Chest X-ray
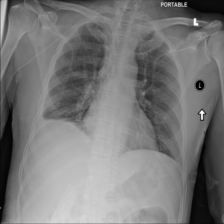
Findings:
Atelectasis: positive
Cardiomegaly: negative
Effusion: positive
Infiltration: negative
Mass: negative
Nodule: negative
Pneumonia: negative
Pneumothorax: negative
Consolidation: negative
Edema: negative
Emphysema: negative
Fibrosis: negative
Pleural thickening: negative
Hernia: negative